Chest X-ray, PA view. Patient: 36 years old, sex M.
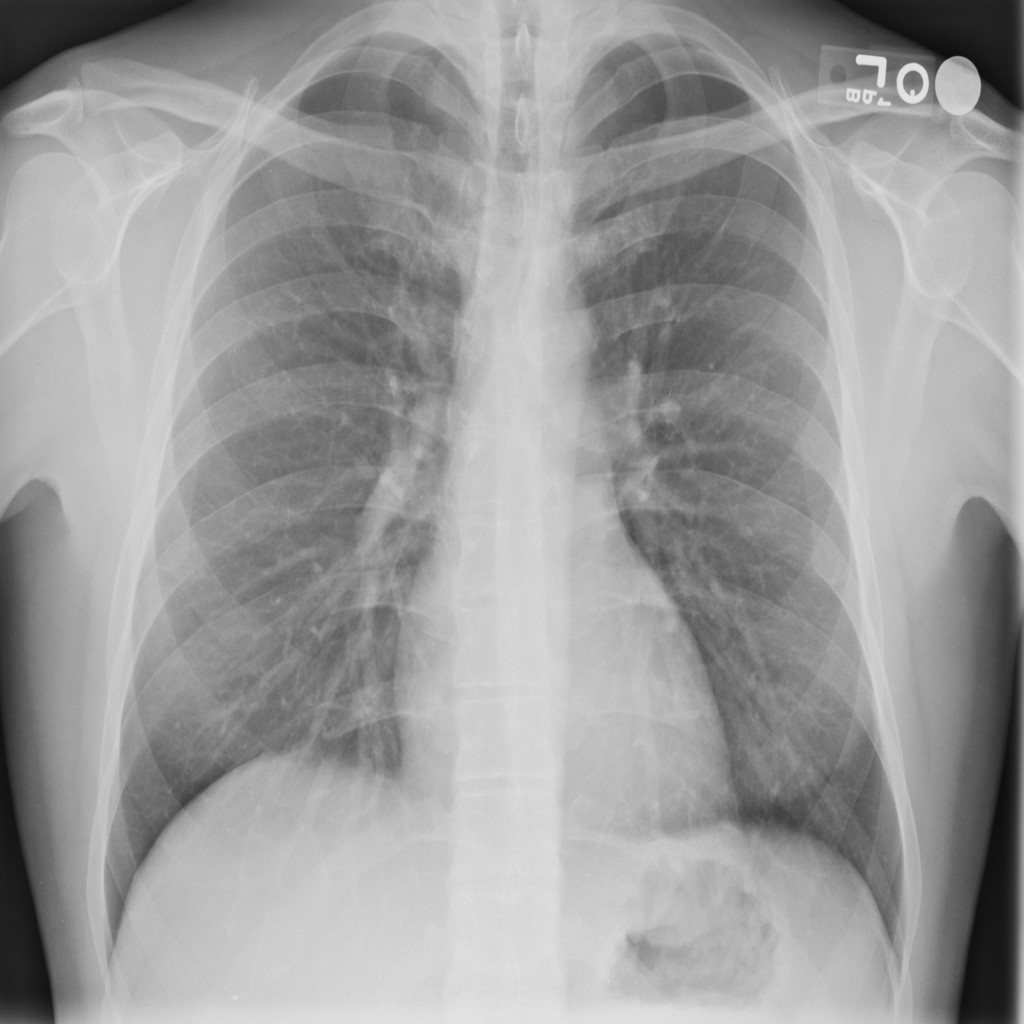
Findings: No Finding